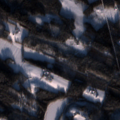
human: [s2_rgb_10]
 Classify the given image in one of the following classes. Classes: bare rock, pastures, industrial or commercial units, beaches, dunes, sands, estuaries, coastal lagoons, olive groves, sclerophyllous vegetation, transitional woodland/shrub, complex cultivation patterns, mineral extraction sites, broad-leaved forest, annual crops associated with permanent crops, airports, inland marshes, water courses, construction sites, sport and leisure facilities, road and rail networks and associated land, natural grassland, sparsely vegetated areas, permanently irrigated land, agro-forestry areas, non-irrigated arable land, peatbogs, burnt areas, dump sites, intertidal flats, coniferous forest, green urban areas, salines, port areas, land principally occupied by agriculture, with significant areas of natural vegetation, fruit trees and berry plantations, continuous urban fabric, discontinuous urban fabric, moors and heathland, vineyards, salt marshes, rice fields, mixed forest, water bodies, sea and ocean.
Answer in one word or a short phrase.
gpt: non-irrigated arable land, mixed forest, transitional woodland/shrub